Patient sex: M
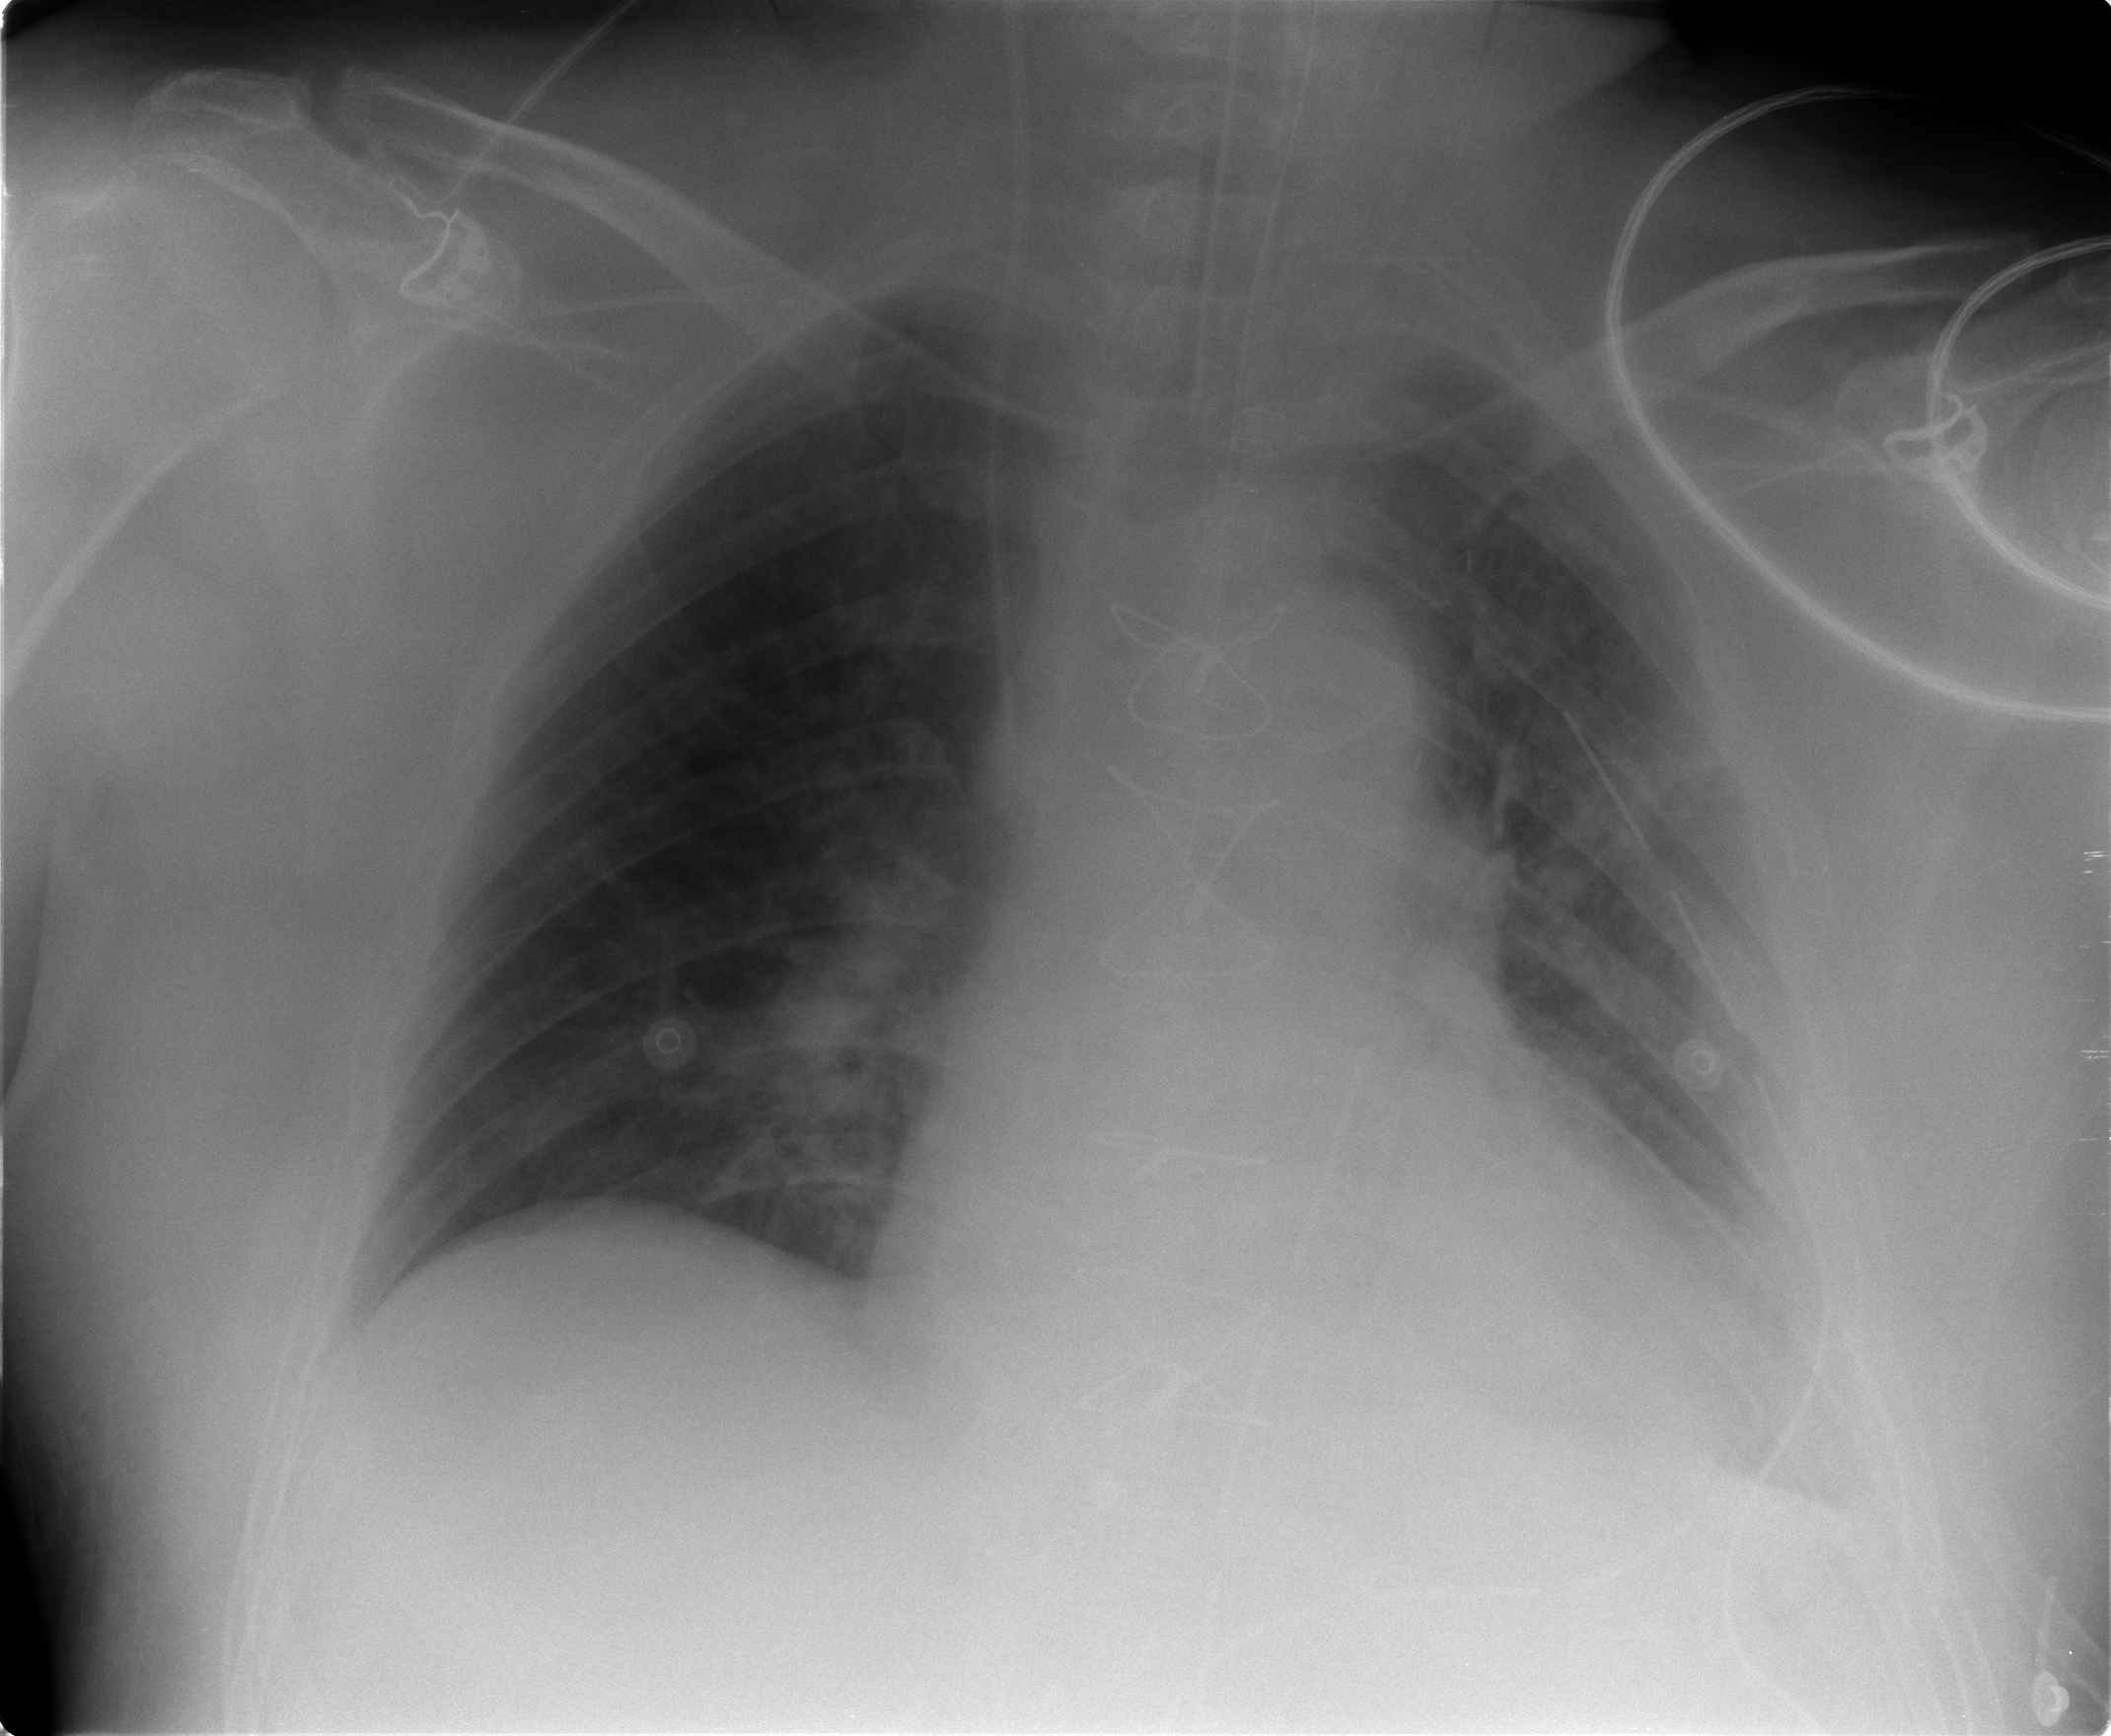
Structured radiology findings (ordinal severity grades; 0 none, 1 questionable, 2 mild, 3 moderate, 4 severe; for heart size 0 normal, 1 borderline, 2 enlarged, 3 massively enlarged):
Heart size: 0
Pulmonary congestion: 0
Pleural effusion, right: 0
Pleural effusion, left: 2
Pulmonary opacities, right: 0
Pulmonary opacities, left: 0
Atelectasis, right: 0
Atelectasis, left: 3